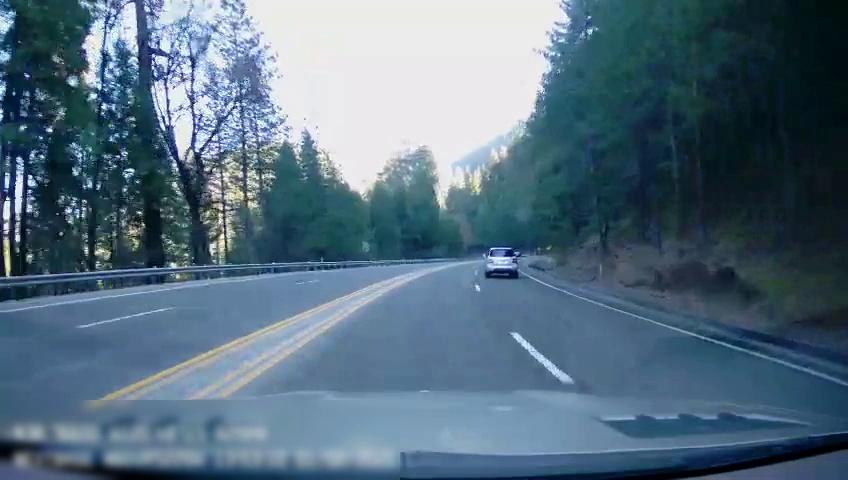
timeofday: Day
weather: Sunny
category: Drivable Space
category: Vehicles | SUV
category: Lanes | Current Lane
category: Lanes | Alternate Lane
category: Lanes | Current Lane
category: Lanes | Alternate Lane
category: Lanes | Opposite Lane
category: Lanes | Opposite Lane
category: Lanes | Opposite Lane
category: Lanes | Opposite Lane